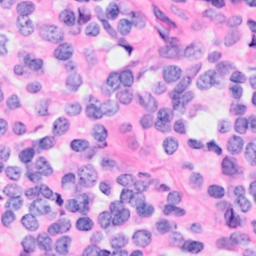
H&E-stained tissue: Breast